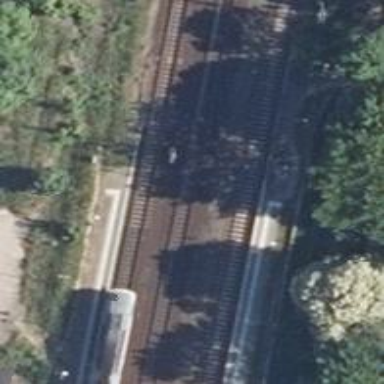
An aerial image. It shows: Railway signal.